Question: In our web app, we're using colored stars ( aka '') to represent a rating. So the first four stars would be a solid color while the last star would be white to represent a rating of 4 out of 5. Like so:
>
- - - '<span title="4 out of 5">'
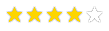
Answer: The general question in the heading is very broad. To address it briefly, the main concern is font problems, which can be rather serious, and there is really no graceful degradation; for a longer answer, see my <URL>.
The specific question about colored stars is much simpler, and the short answer is that there are strong reasons for using five images, each with a different number of colored stars. Then you can use meaningful 'alt' attributes, like 'alt="four stars"', and things work rather reliably. They should be content images (via 'img'), as there is no way to specify textual alternative to a background image.
Considering the possibility of using the BLACK STAR "" character, its <URL> in the system, its appearance may vary a lot. For this specific character, glyphs can be expected to look rather similar - but in different sizes.
If your context really required the use of a symbol as a , then you may need to take risks, but here the symbols accompany text instead of really being contained in text, so it's OK to use images.
Using an embedded font via '@font-face' is possible but sounds overkill here.
Screen readers vary a lot in their treatment of special characters. In general, they have been designed to read normal text in some human language(s), and they often fail to speak special characters meaningfully - or at all, even by simply saying the name of the character. The 'title' attribute may be spoken, but usually as an option only, and the user may be unaware of the existence of such options.
Images cause some HTTP requests, but this is of marginal or ignorable impact. (You could use CSS sprites, though that's hardly useful in a simple case like this.) The images typically get cached well. They can be scaled to match text size if desired, e.g. by setting the height of 'img' elements in 'em' units (and not setting width, so that they get scaled so that width:height ratio is preserved).